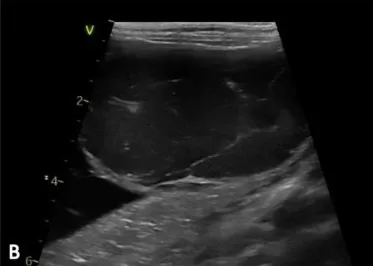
Ultrasound and macroscopic features of the hepatic vascular hamartoma. (A,B) The hepatic cysts are anechoic and homogeneous with a septate architecture.
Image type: radiology (ultrasound)